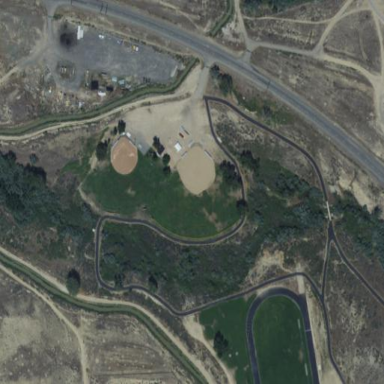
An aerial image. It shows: Softball pitch for leisure sports.